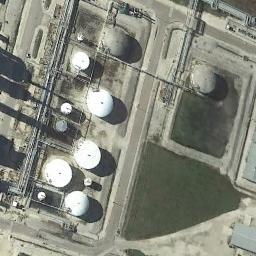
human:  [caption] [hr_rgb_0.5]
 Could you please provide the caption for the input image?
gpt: There are many neatly arranged storage tanks and many pipelines in the factory .

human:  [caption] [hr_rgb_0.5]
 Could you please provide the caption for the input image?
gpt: The grass is beside the storage tanks .

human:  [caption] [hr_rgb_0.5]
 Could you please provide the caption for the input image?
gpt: There is an open space like a Jiugong grid, With a storage tank in each grid .

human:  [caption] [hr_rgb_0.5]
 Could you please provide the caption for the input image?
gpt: There are big and small white storage tanks on the bare land .

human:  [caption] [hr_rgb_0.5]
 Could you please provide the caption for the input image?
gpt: There are several white storage tanks of different sizes .